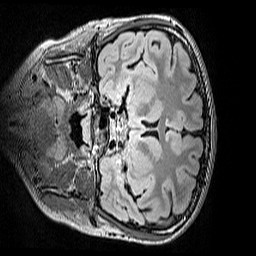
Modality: FLAIR
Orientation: coronal
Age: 12
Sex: female
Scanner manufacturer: siemens
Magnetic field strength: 3 T
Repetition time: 5 s
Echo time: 0.388 s